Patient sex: M
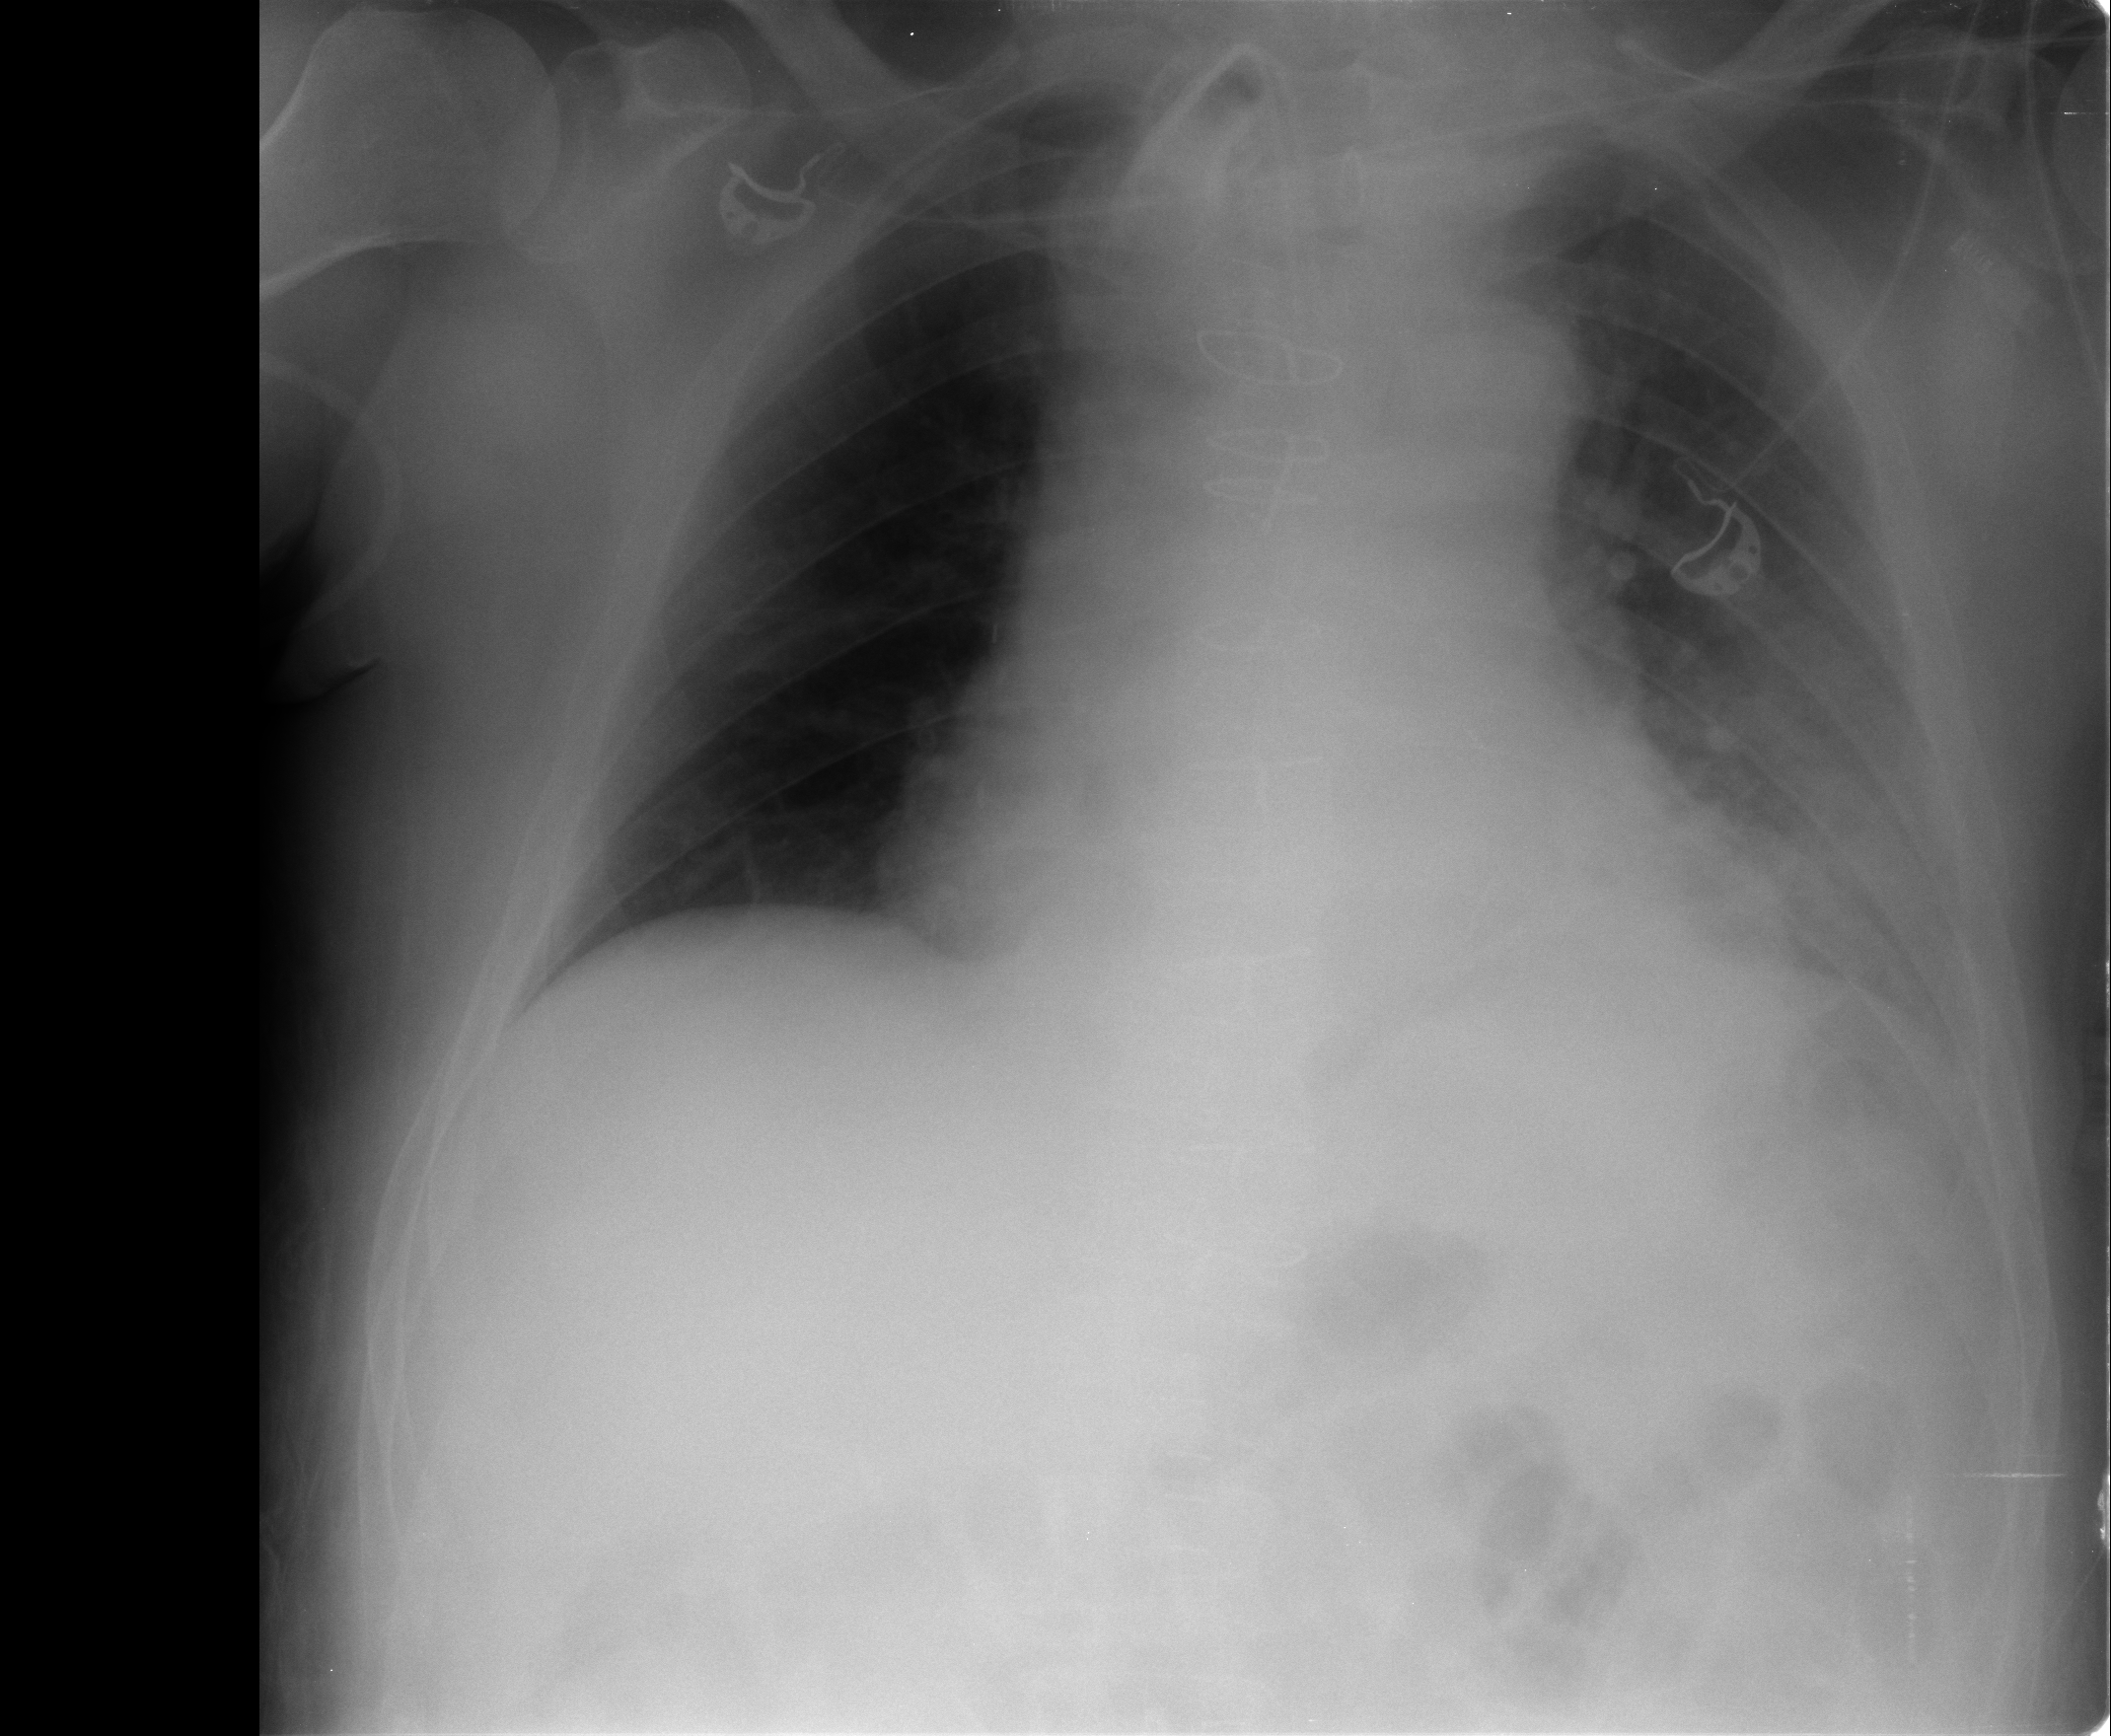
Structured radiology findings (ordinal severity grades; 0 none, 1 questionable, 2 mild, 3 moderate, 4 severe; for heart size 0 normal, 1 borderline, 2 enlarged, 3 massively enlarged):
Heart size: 2
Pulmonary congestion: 0
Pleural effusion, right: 0
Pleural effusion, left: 2
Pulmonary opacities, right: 0
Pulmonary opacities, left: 0
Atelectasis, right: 2
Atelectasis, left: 2